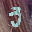
Label: 3